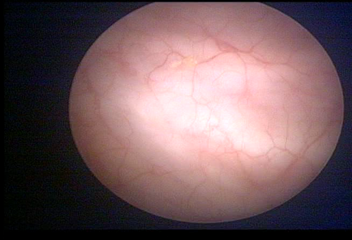
Modality: WLC
Class: Normal mucosa
Bladder cancer association: No